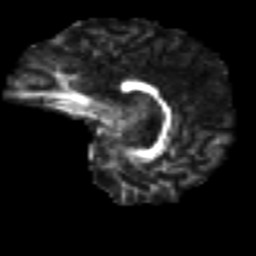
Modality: FA
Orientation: sagittal
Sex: male
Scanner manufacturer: ge
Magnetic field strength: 3 T
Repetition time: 7 s
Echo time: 0.08 s